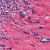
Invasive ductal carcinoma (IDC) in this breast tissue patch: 1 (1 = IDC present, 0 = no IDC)